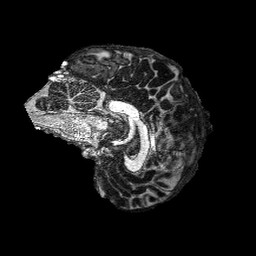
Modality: MP2RAGE
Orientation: sagittal